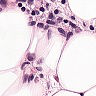
Metastatic tissue present: yes